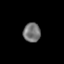
Tissue: lung
Cell type: Myeloid cells
Senescence score: 0.5736
Nuclear area (px): 322
Mean DAPI intensity: 118.307